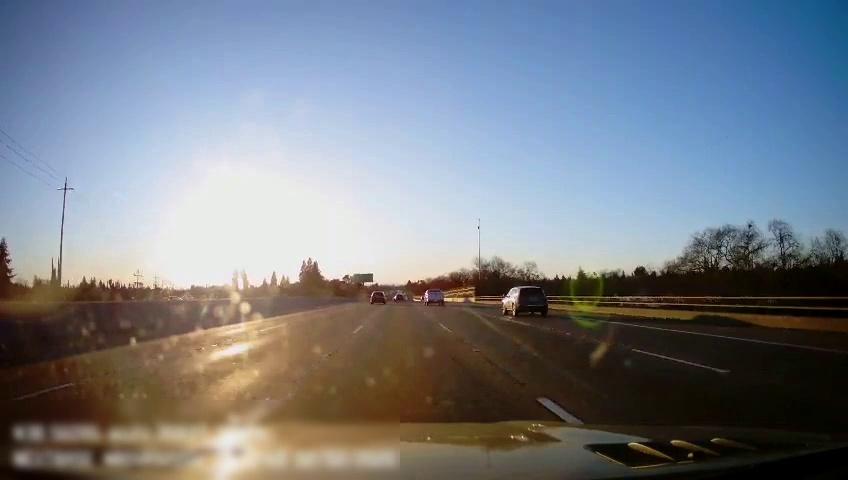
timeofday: Day
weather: Sunny
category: Drivable Space
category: Vehicles | Car
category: Vehicles | Truck
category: Vehicles | SUV
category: Vehicles | Car
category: Vehicles | SUV
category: Lanes | Alternate Lane
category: Lanes | Current Lane
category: Lanes | Current Lane
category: Lanes | Alternate Lane
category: Lanes | Alternate Lane
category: Traffic | Signs